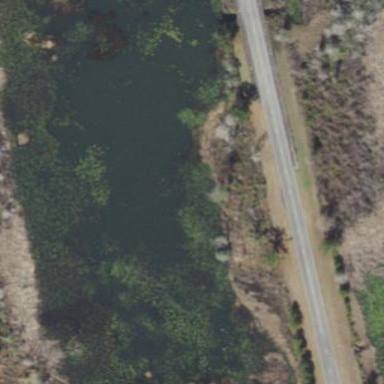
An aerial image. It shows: Marsh wetland.